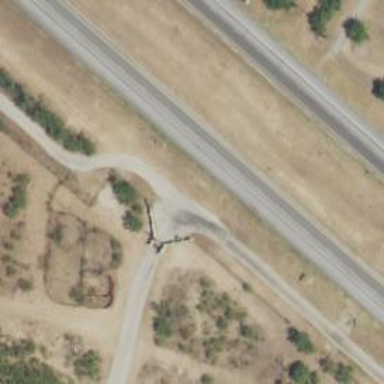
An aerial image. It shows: This image shows trunk highway that functions as expressway.